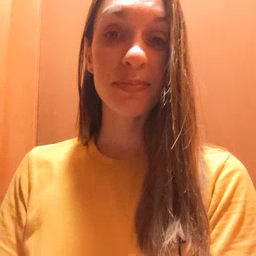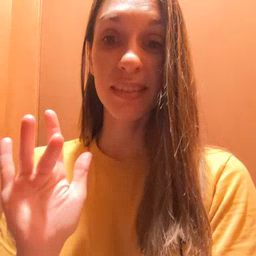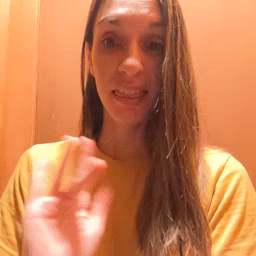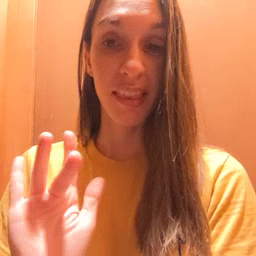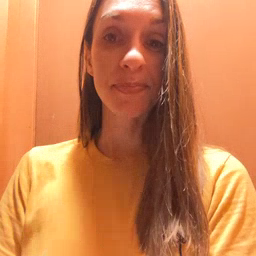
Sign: yucky